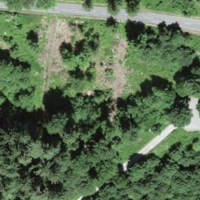
EUNIS habitat code: 44
Species observed at this site:
Geum rivale